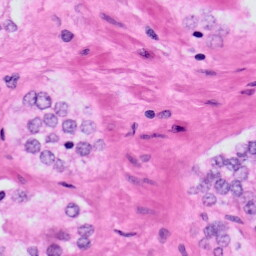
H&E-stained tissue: Prostate